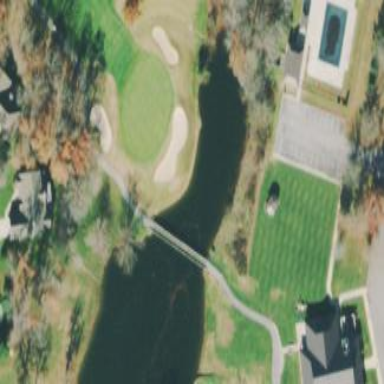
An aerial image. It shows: Scenic view of water hazard on golf course. The natural water feature adds beauty to the landscape.